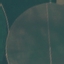
Land use / land cover: AnnualCrop